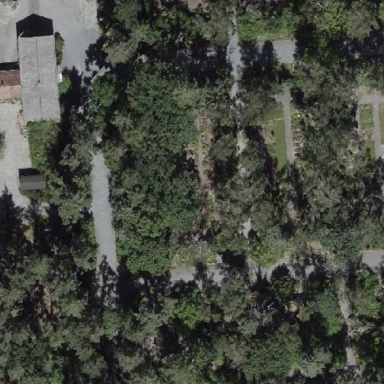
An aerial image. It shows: Fence surrounding cemetery.